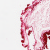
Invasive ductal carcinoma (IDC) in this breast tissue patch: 0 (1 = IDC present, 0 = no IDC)